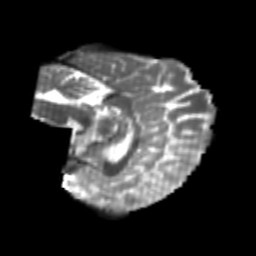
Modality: T2w
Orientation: sagittal
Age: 23
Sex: female
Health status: healthy
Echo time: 0.074 s